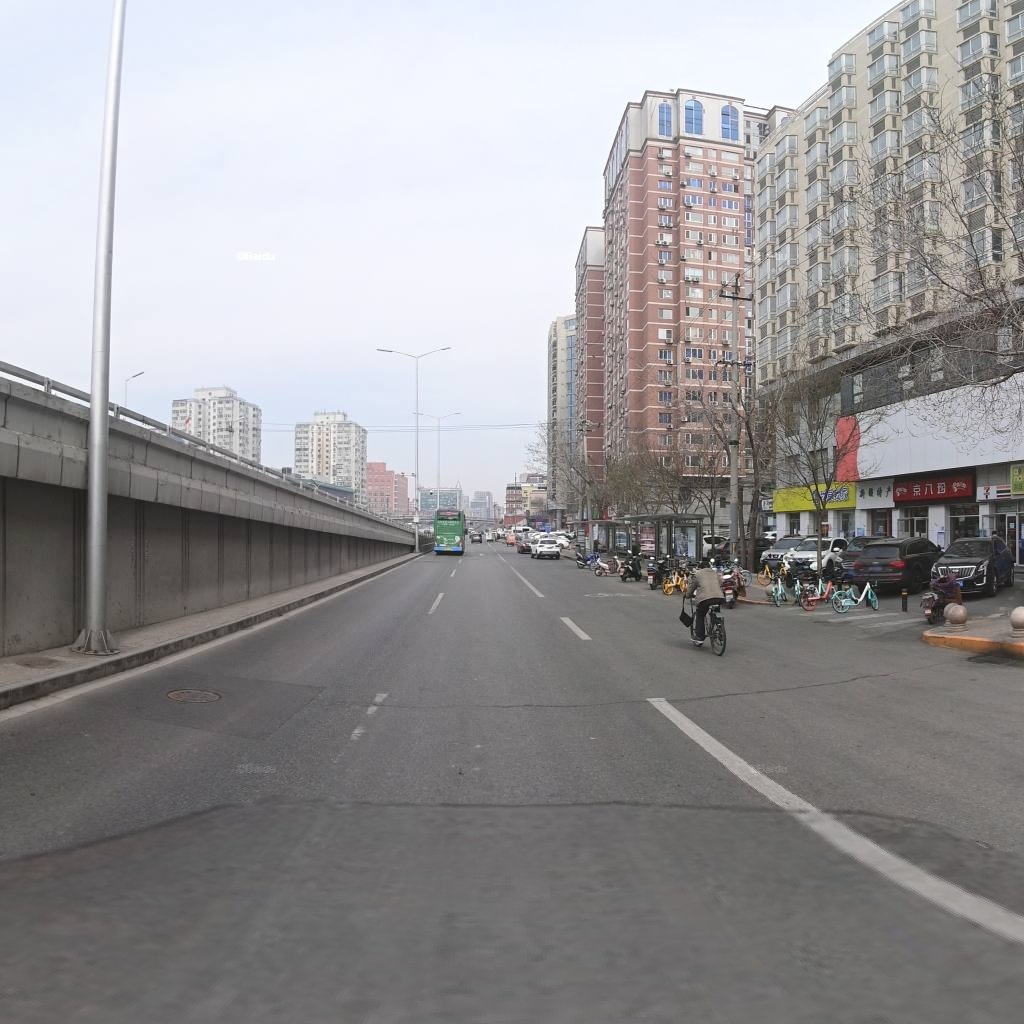
Region: Haidian
Road damage annotations: transverse crack, manhole cover